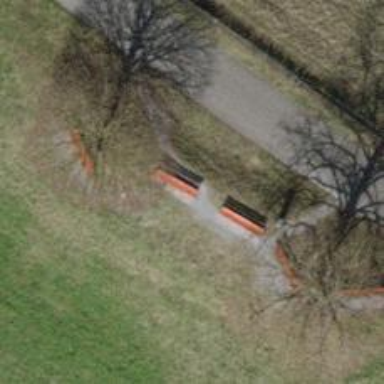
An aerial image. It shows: Red bench.